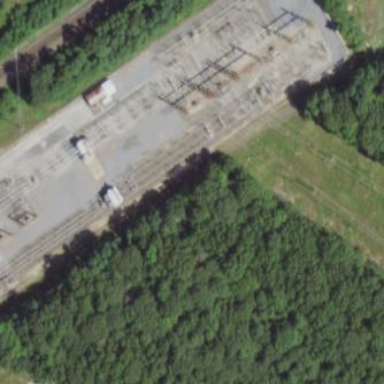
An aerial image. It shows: Power substation.